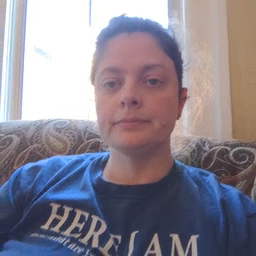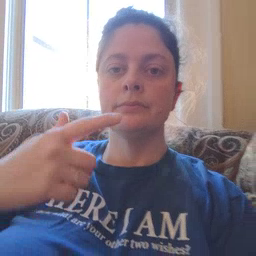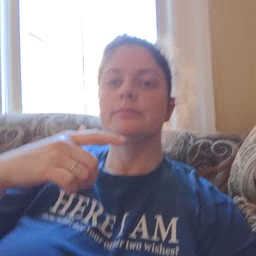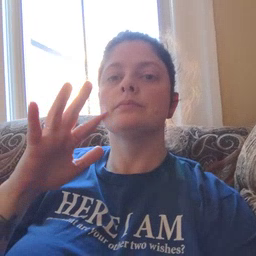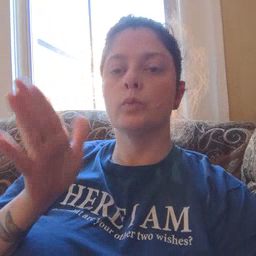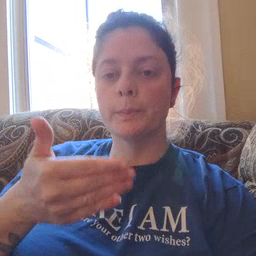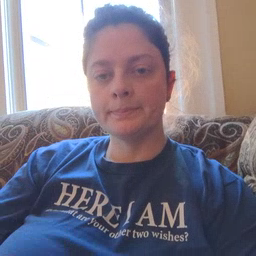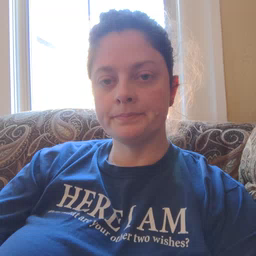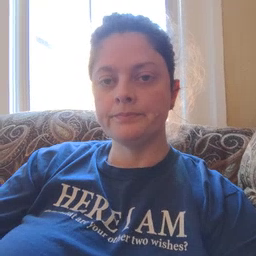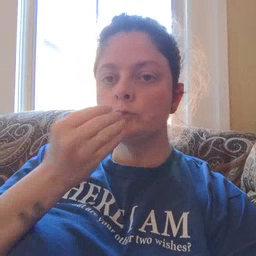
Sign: room